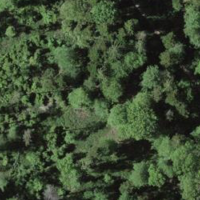
EUNIS habitat code: 41
Species observed at this site:
Tussilago farfara